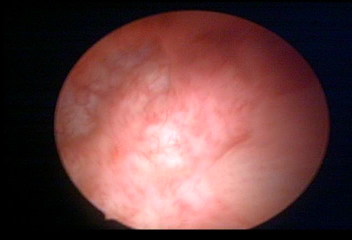
Modality: WLC
Class: Normal mucosa
Bladder cancer association: No